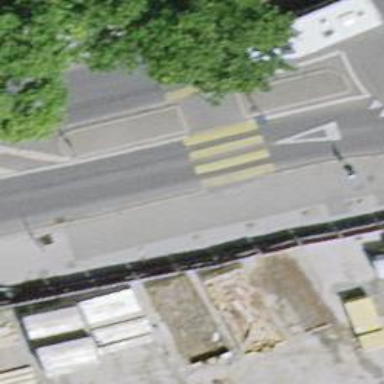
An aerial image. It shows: Kerb serving as barrier.